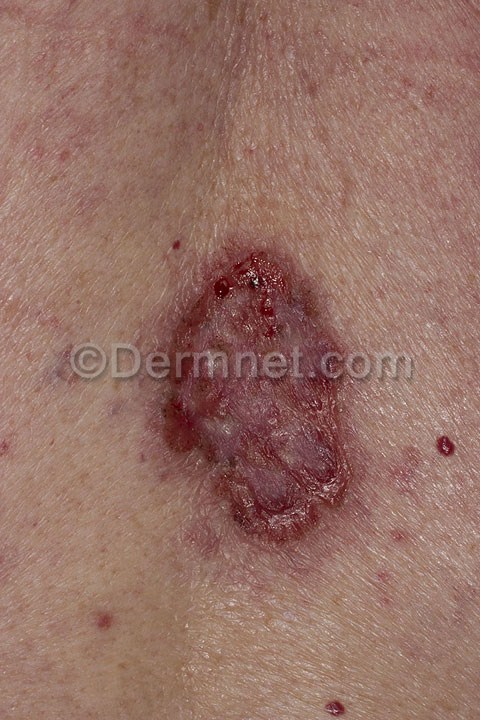
Disease: Actinic Keratosis Basal Cell Carcinoma and other Malignant Lesions